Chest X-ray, PA view. Patient: 56 years old, sex M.
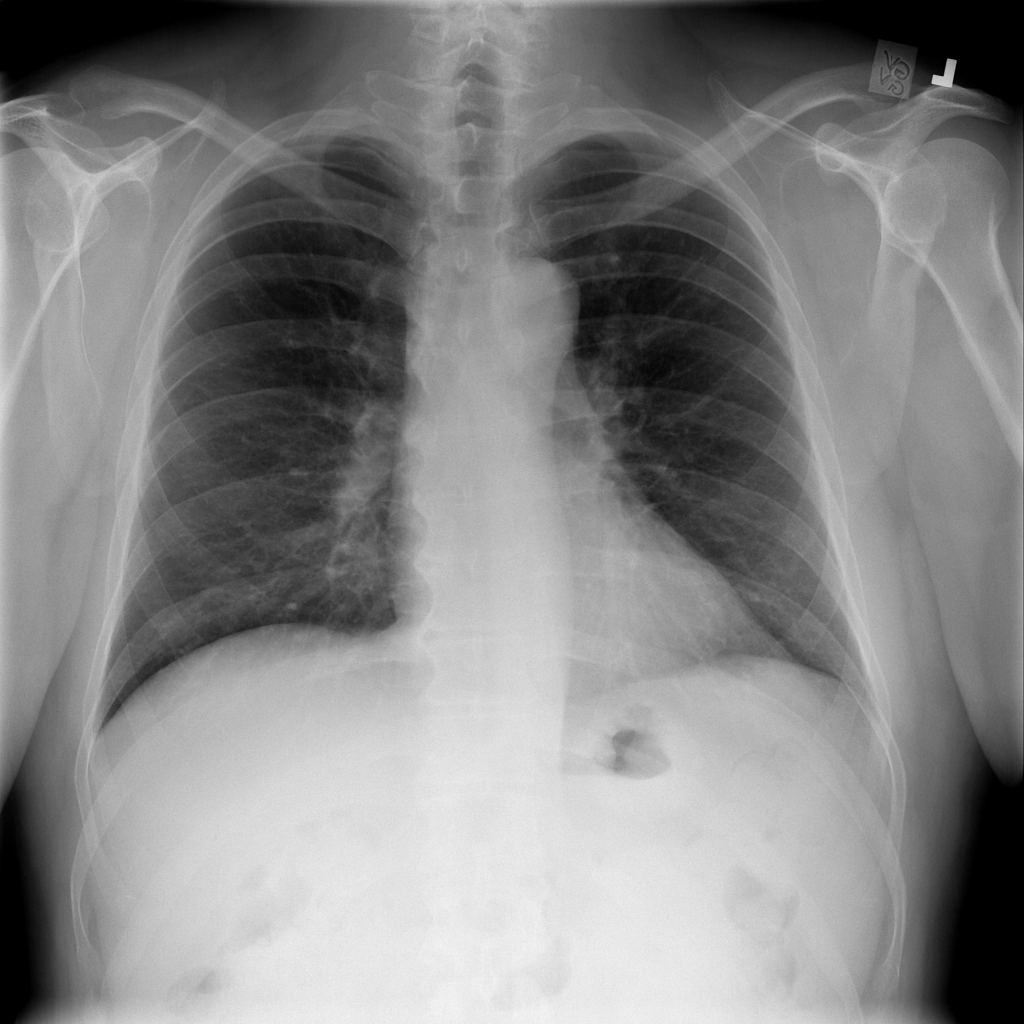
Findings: Pneumothorax